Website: lowes
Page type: newsletter-management
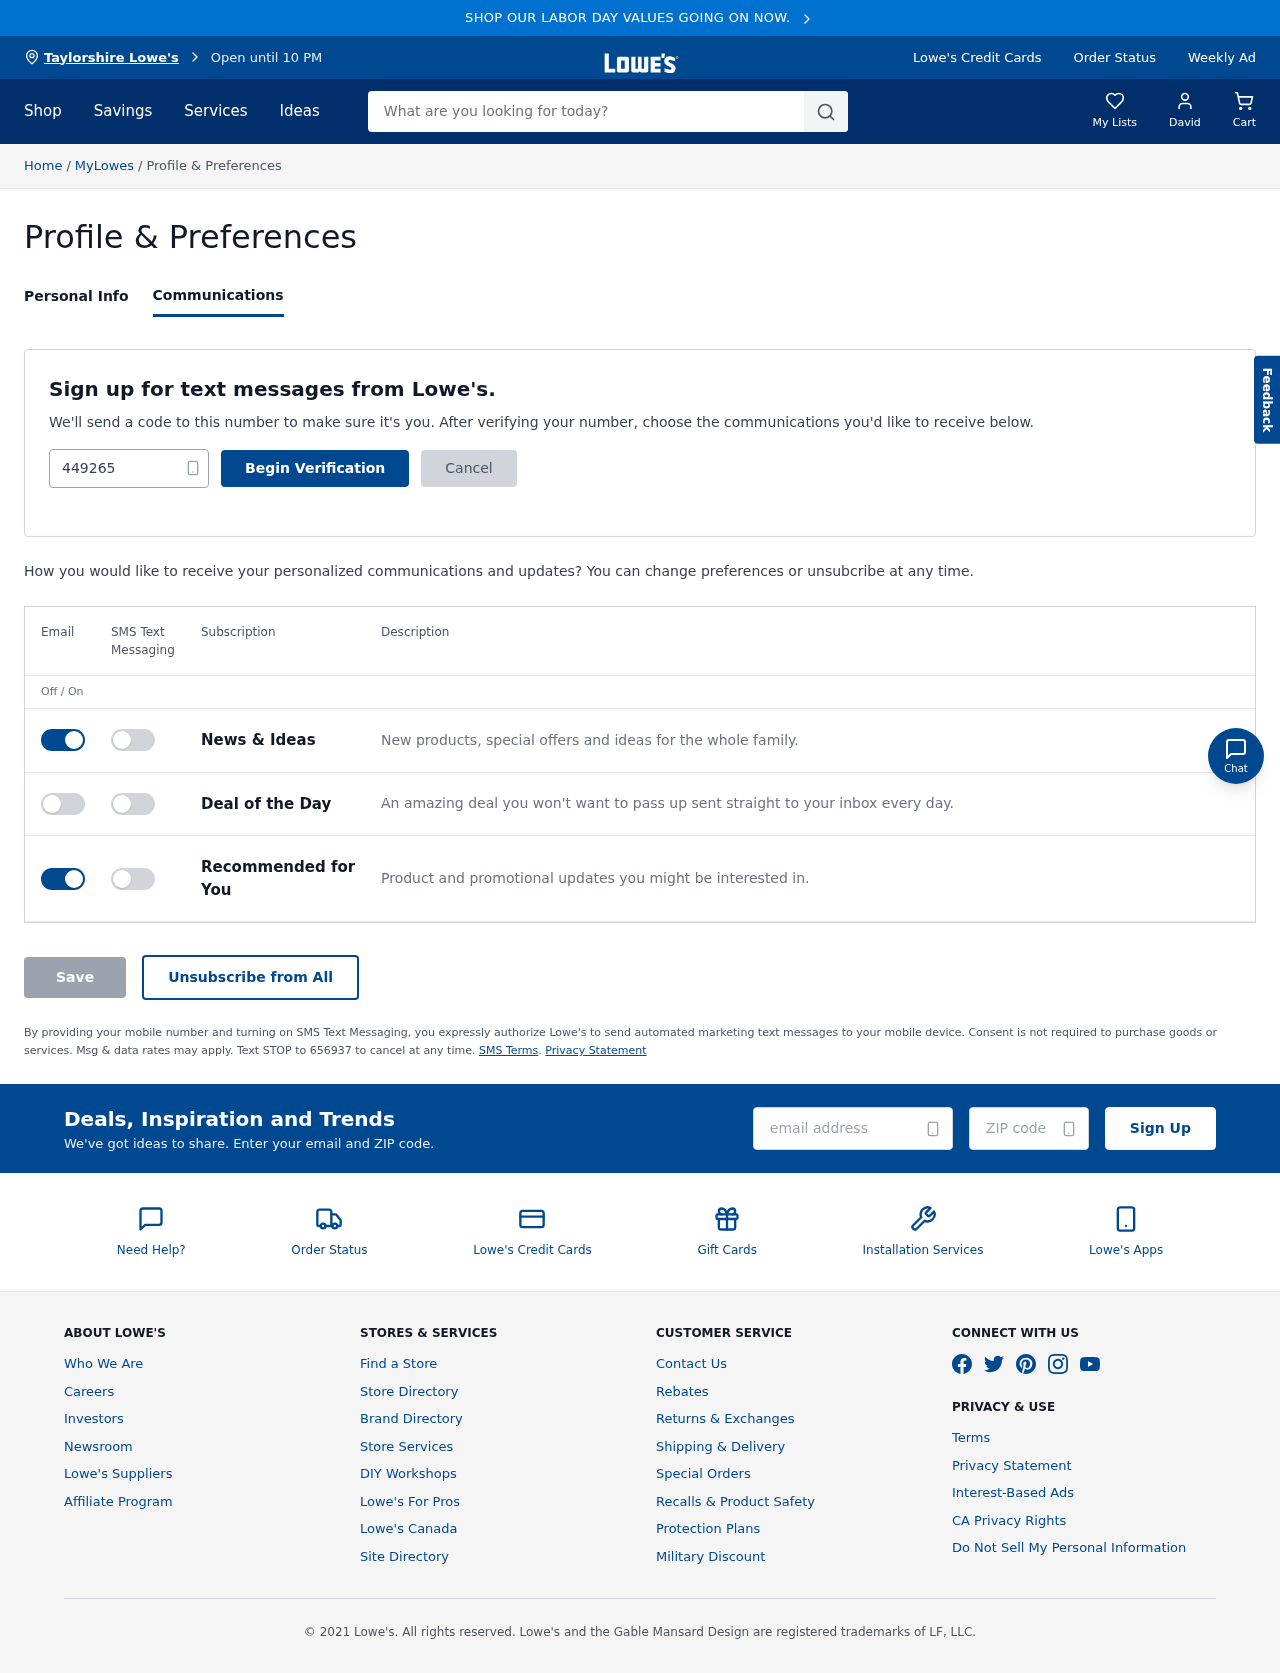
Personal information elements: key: PII_CITY
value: Taylorshire Lowe's
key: PII_EMAIL
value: david_rodriguez@yahoo.com
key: PII_FIRSTNAME
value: David
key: PII_PHONE
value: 4492657277
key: PII_POSTCODE
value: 94883
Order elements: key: ORDER_NUM_ITEMS
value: Cart
Search elements: key: HEADER_SEARCH
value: What are you looking for today?